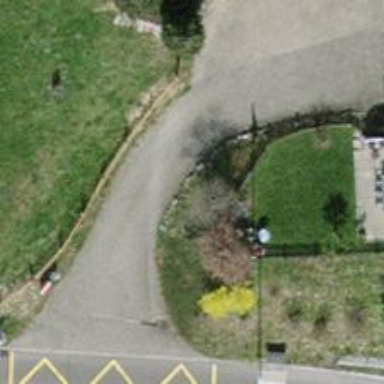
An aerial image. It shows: Driveway made of paving stones.